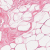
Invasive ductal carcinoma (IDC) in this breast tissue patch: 0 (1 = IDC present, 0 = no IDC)